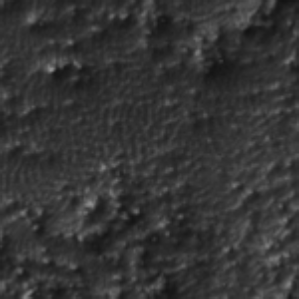
Label: frost